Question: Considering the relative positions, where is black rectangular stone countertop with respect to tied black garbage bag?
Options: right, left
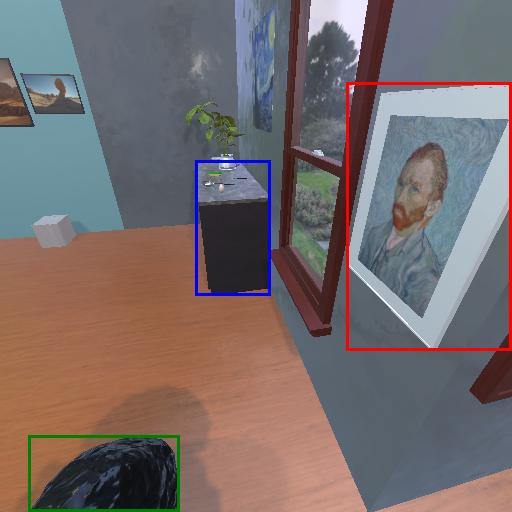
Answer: right